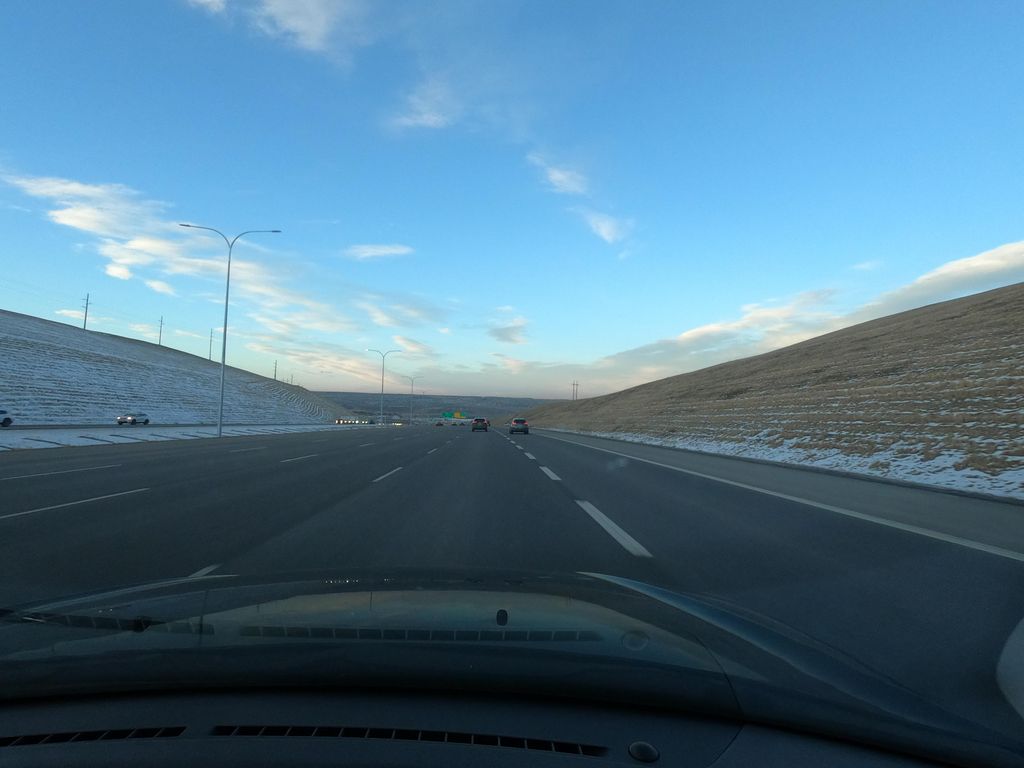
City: calgary